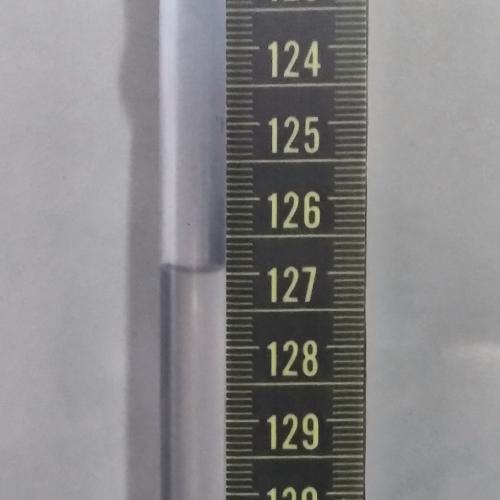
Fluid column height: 126.9 cm